Field crop: maize
Growth stage: 1
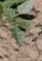
Species: datura